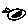
Label: bird